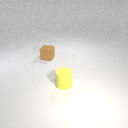
small yellow rubber cylinder in front of small brown rubber cube